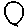
Label: circle